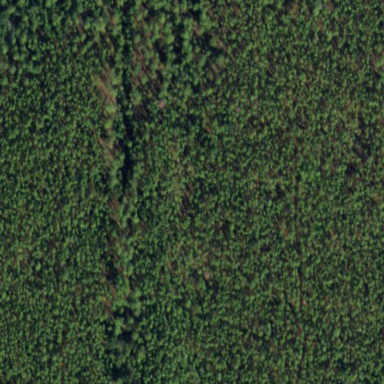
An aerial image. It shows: Forest with needle-leaved trees.